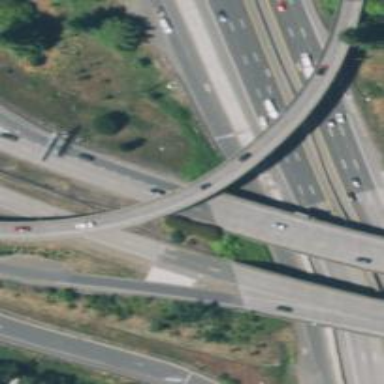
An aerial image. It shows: Motorway junction.